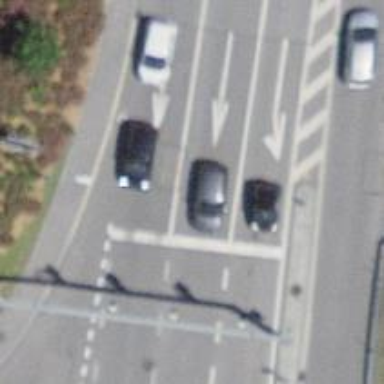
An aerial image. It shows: Road with traffic signals for signaling.